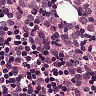
Metastatic tissue present: yes